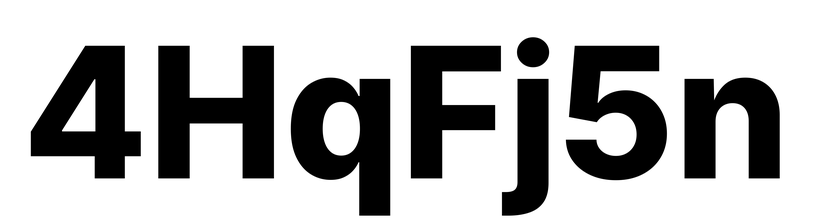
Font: Inter_ExtraBold